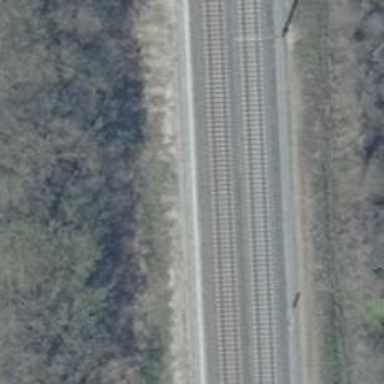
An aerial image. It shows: Railway track with contact line for electrification.